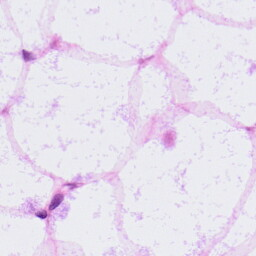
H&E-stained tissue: LymphNode